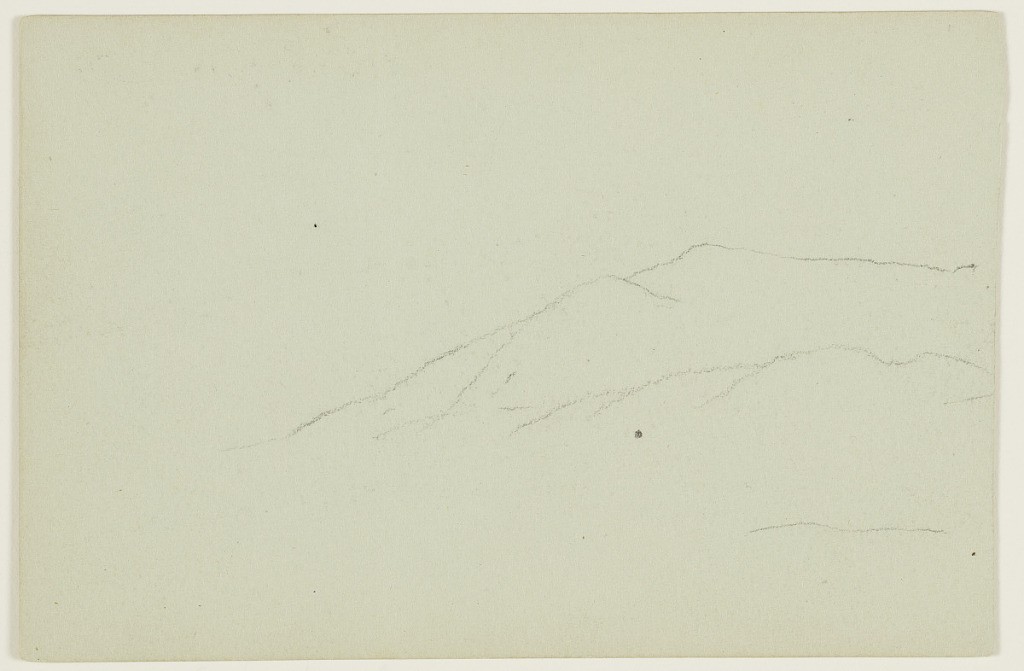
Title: Whiteface Mountain, New York, Part One
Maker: Frederic Edwin Church, American, 1826–1900
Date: July 1856
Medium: Graphite on gray-green wove paper
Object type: Drawing
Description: Landscape sketch showing the first part of a panoramic view of Whiteface Mountain in the Adirondacks of upstate New York, and other nearby peaks and ridges. A large peak is visible in the background at center right, while other ridges and hills are layered in front of it in the middle distance and foreground. Whiteface Mountain itself is shown in the second part of this panorama.

Verso: Architecture sketch showing an oblique view of a log cabin in or near the Adirondack Mountains of upstate New York. With walls composed of at least seven stacked logs, the cabin includes a covered porch, at right, protected by the structure's gabled roof.